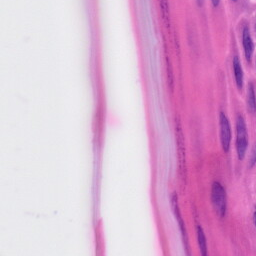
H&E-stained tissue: Skin